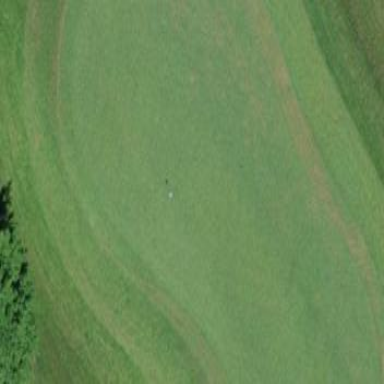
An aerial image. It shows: Green golf area with grass land use.